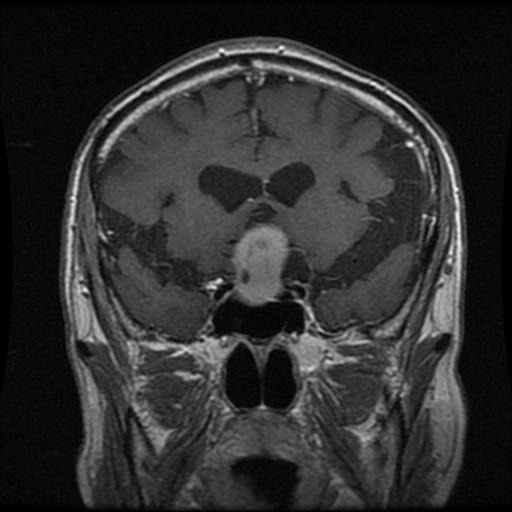
Label: pituitary